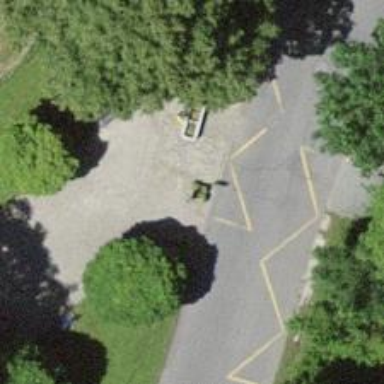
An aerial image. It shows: Bus stop with platform for public transport.